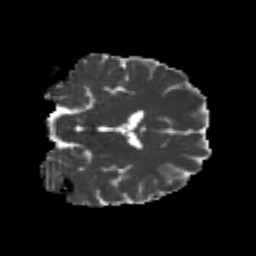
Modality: MD
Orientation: coronal
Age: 19
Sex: male
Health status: healthy
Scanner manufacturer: philips
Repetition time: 7.391 s
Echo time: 0.08599 s